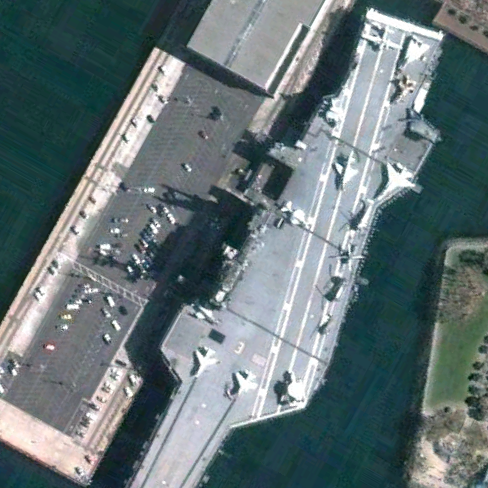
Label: aircraft_carrier